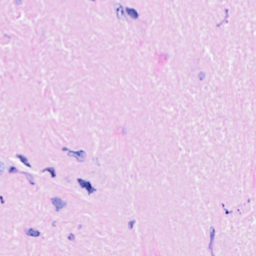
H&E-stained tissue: Breast